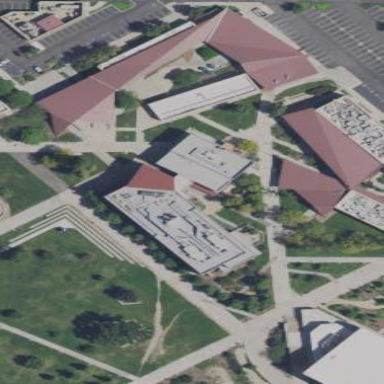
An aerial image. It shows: College building.